Field crop: maize
Growth stage: 2
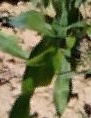
Species: maize